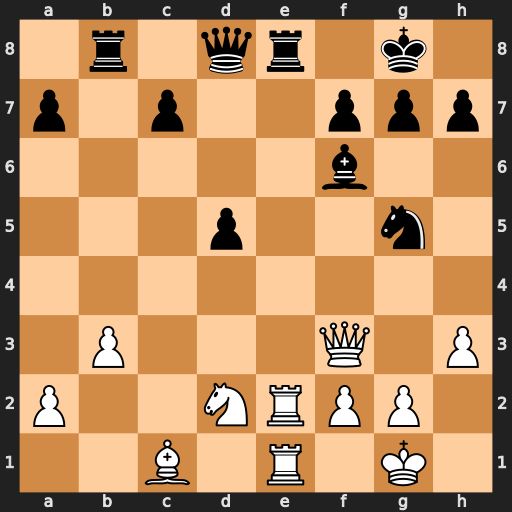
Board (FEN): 1r1qr1k1/p1p2ppp/5b2/3p2n1/8/1P3Q1P/P2NRPP1/2B1R1K1
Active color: w
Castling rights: -
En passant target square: -
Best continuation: Rxe8+ Qxe8 Rxe8+